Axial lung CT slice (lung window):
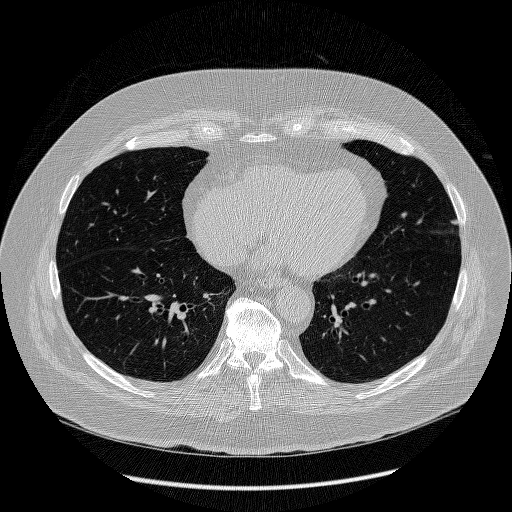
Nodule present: no